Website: apple
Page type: receipt
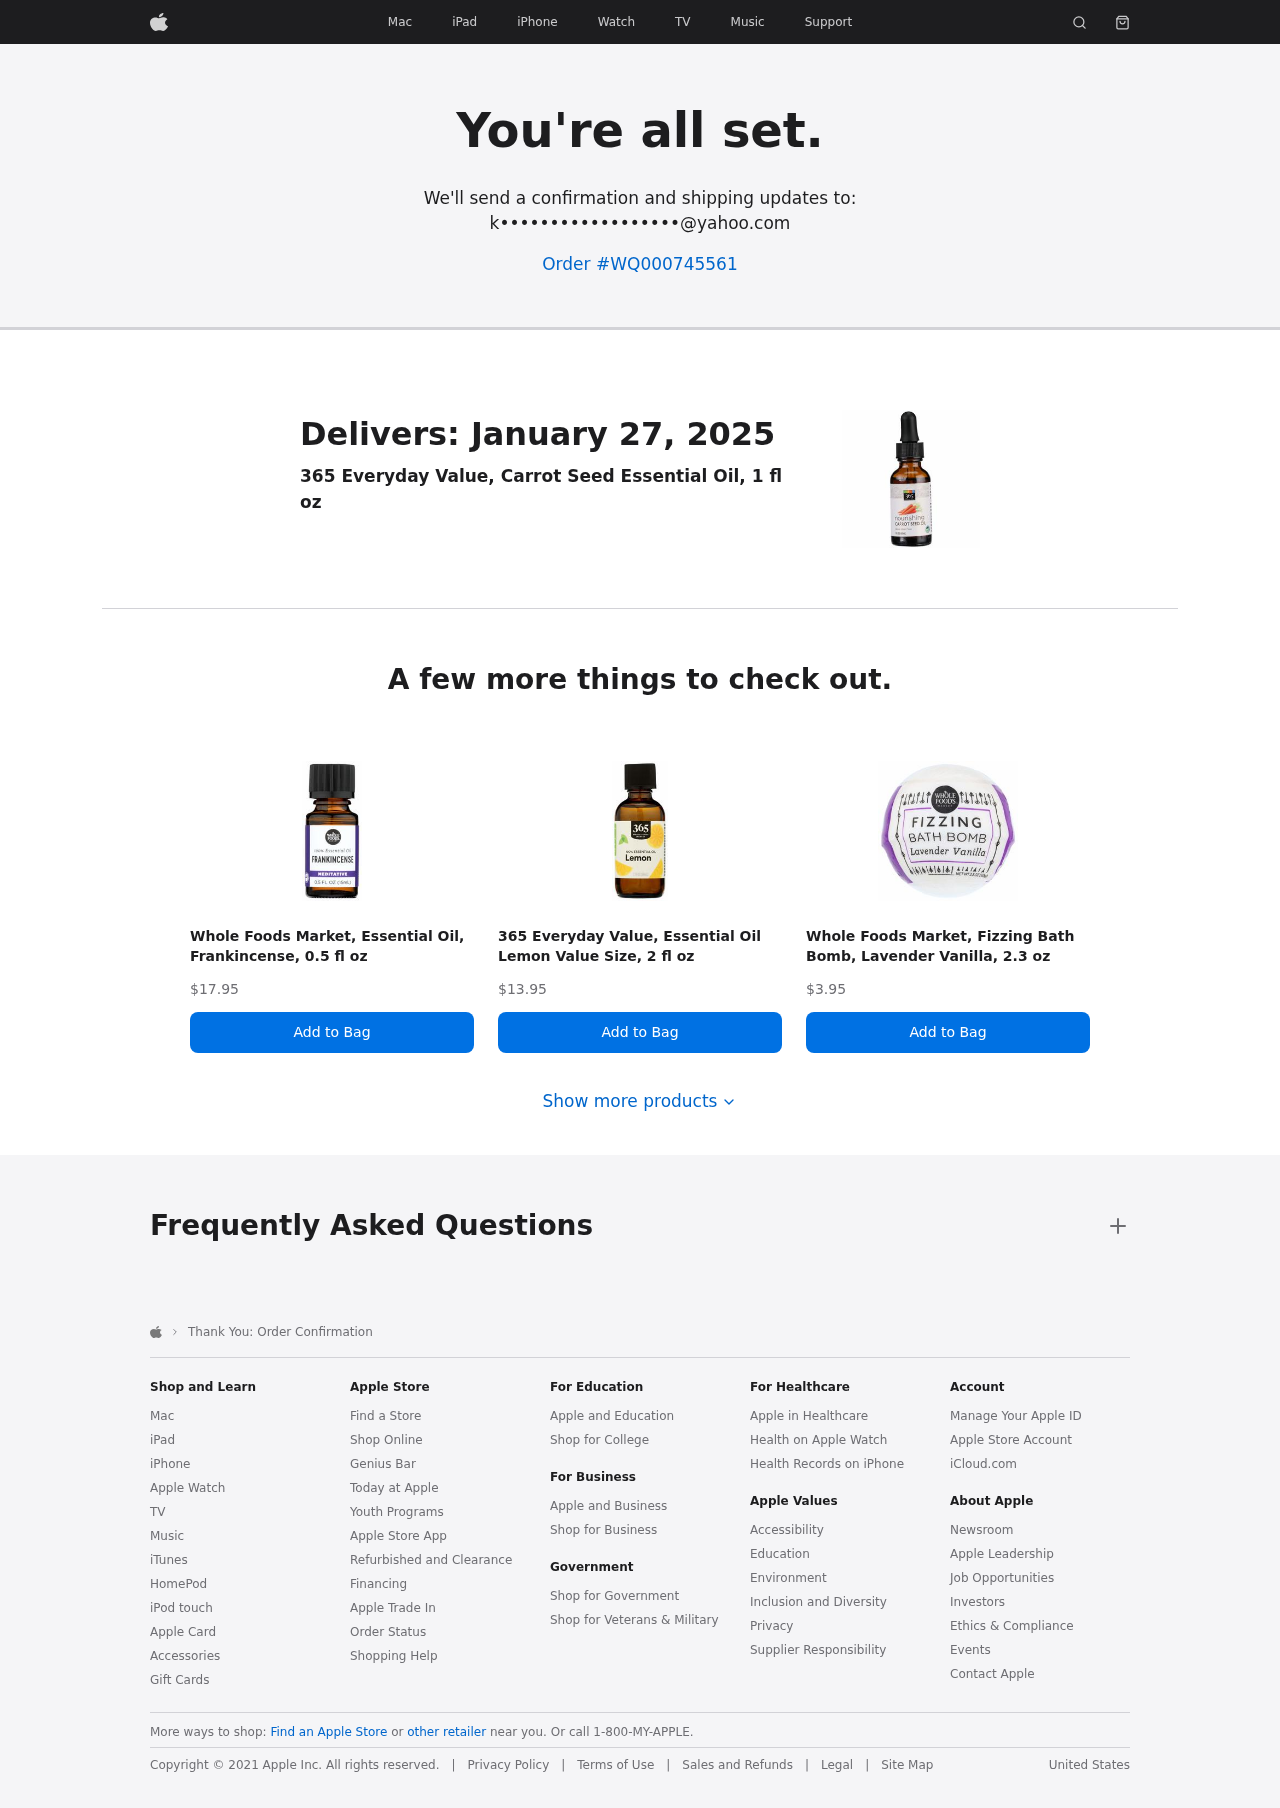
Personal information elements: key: PII_EMAIL
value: k••••••••••••••••••@yahoo.com
Product elements: key: PRODUCT1_NAME
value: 365 Everyday Value, Carrot Seed Essential Oil, 1 fl oz
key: PRODUCT2_NAME
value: Whole Foods Market, Essential Oil, Frankincense, 0.5 fl oz
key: PRODUCT2_PRICE
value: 17.95
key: PRODUCT3_NAME
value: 365 Everyday Value, Essential Oil Lemon Value Size, 2 fl oz
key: PRODUCT3_PRICE
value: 13.95
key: PRODUCT4_NAME
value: Whole Foods Market, Fizzing Bath Bomb, Lavender Vanilla, 2.3 oz
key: PRODUCT4_PRICE
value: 3.95
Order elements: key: ORDER_ID
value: WQ000745561
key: ORDER_DELIVERY_DATE
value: January 27, 2025